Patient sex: M
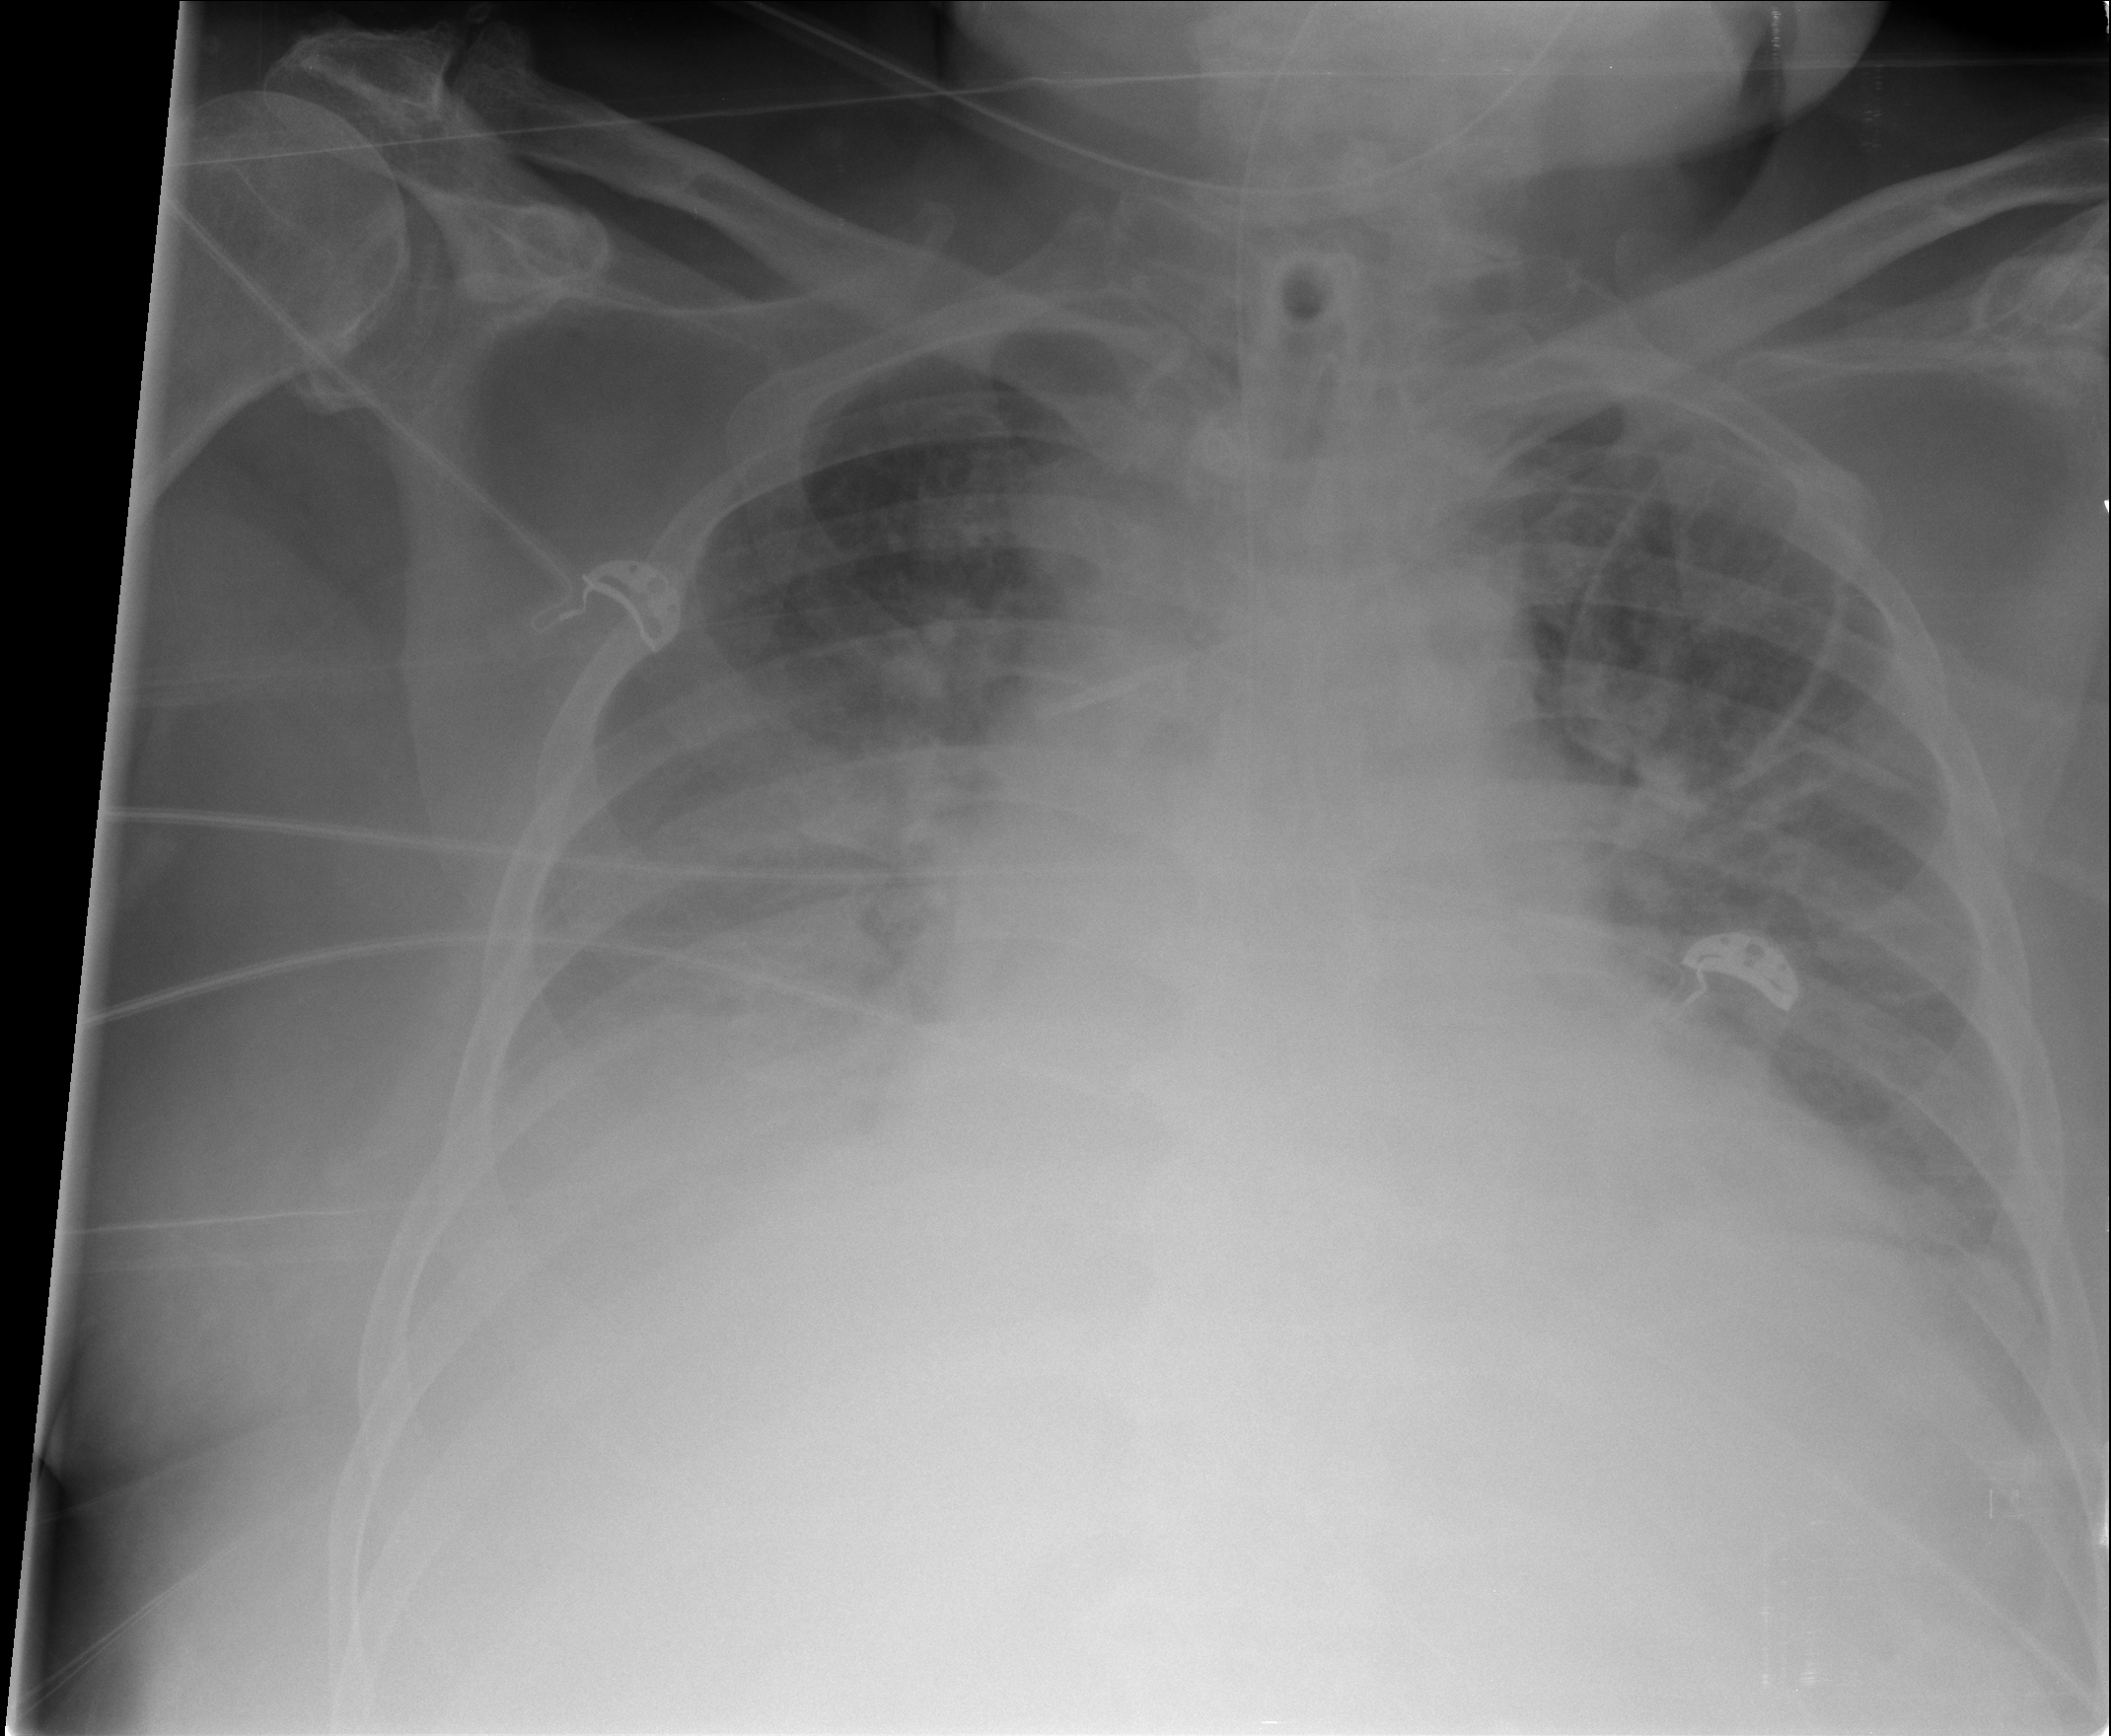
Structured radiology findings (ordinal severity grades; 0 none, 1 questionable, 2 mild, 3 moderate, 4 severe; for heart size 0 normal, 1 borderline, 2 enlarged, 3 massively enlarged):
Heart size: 2
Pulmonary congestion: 3
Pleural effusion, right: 3
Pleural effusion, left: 2
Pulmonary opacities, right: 2
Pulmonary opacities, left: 2
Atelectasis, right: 3
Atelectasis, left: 2